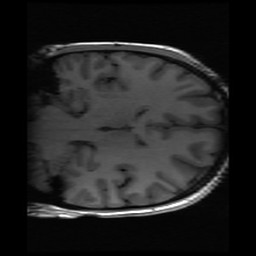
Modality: inplaneT1
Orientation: coronal